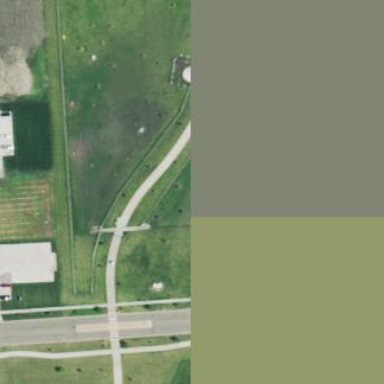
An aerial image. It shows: Dog park enclosed by fence.